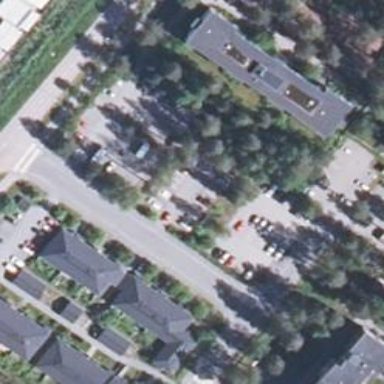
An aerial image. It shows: Paved parking area.